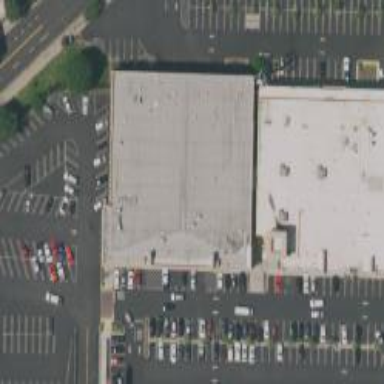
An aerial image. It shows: Supermarket.